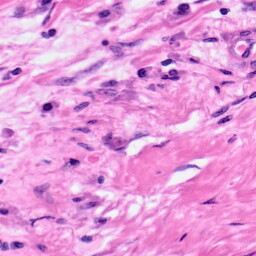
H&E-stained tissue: Pancreatic